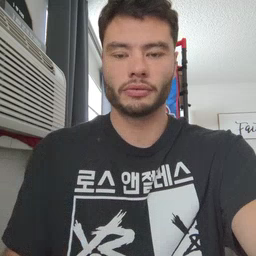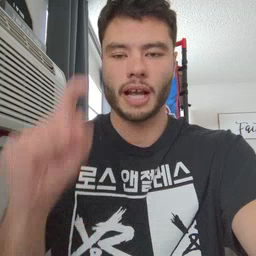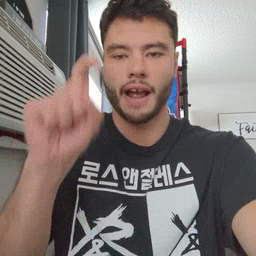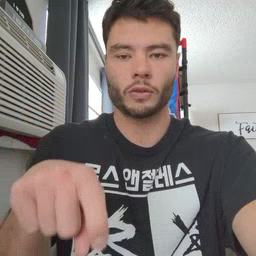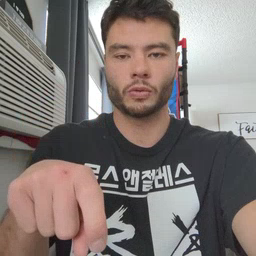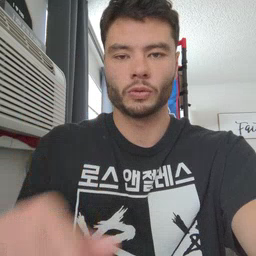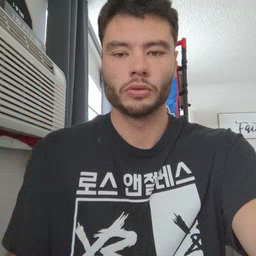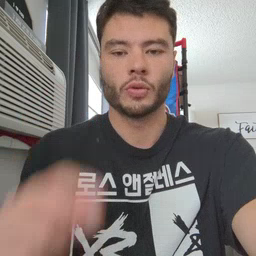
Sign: haveto